Question: I'm hoping someone has come up with something like this.
There's about 400+ timezones in the pytz.common_timezones list, and while that's great for accuracy, it's quite a bit too much to ask users to sift through.
See for instance, this timezone list from a forum I frequent (it's much more manageable)

Has anyone come up with a common_timezone list?
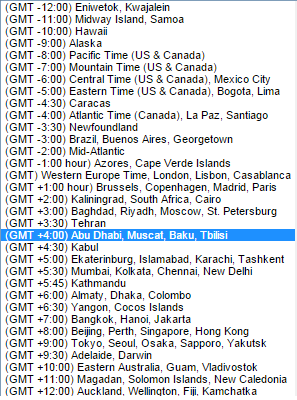
Answer: is opinionated. Your opinions may not match with others'. For example, the list in your example doesn't have an entry for Arizona - which is not the same as just Mountain Time, as it doesn't have daylight saving time.
The better approach is to offer dropdowns. The first should list countries, and the second would list time zones within the country. Since many countries only have a single time zone, many users won't need to select time zones at all. Those that do can limit their choice to a much smaller list.
In pytz, you can use the 'country_timezones' function to get a list of time zones for a particular country.